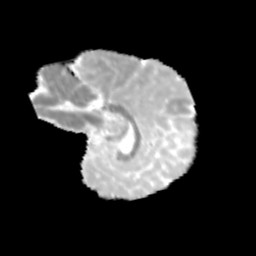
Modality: MD
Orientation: sagittal
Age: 10
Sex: male
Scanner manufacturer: siemens
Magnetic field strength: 3 T
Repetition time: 3.8 s
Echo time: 0.07 s